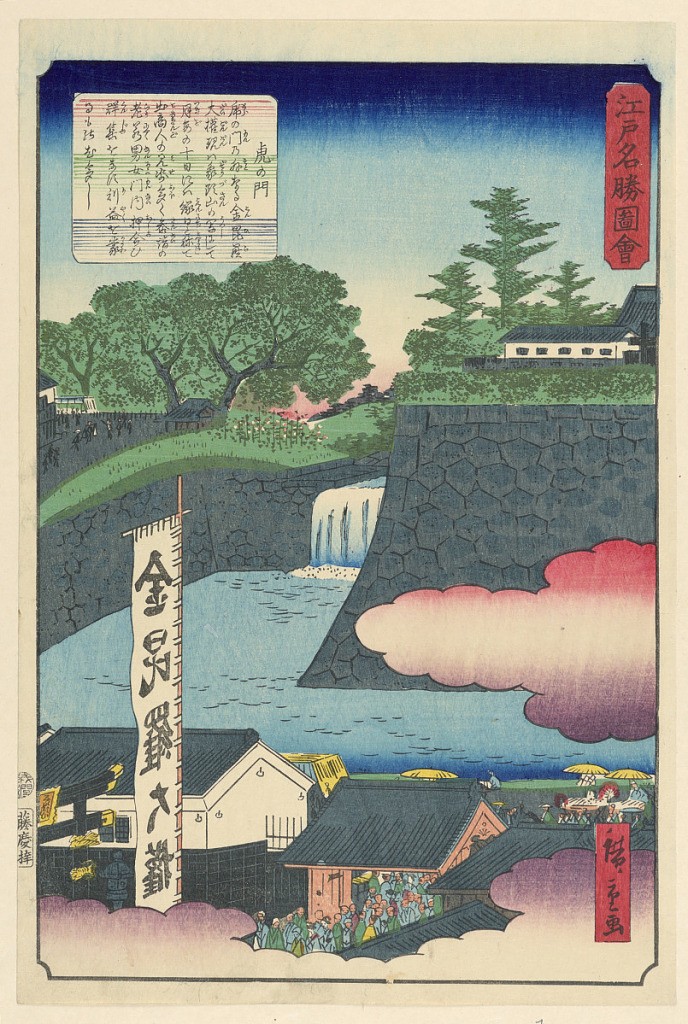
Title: Castle Moat
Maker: Ando Hiroshige, Japanese, 1797–1858
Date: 1797-1858
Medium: Woodblock print in colored ink on paper
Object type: Print
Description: This unordinary print comprises of the rock wall and moat around a castle. The lower half of the print shows a bustling crowd of people heading toward the gateway of a Shinto shrine. Notice the matching sunset pink and ombre effect of the clouds in the front - Hiroshige's impeccable attention to detail comes through in this interesting scene.